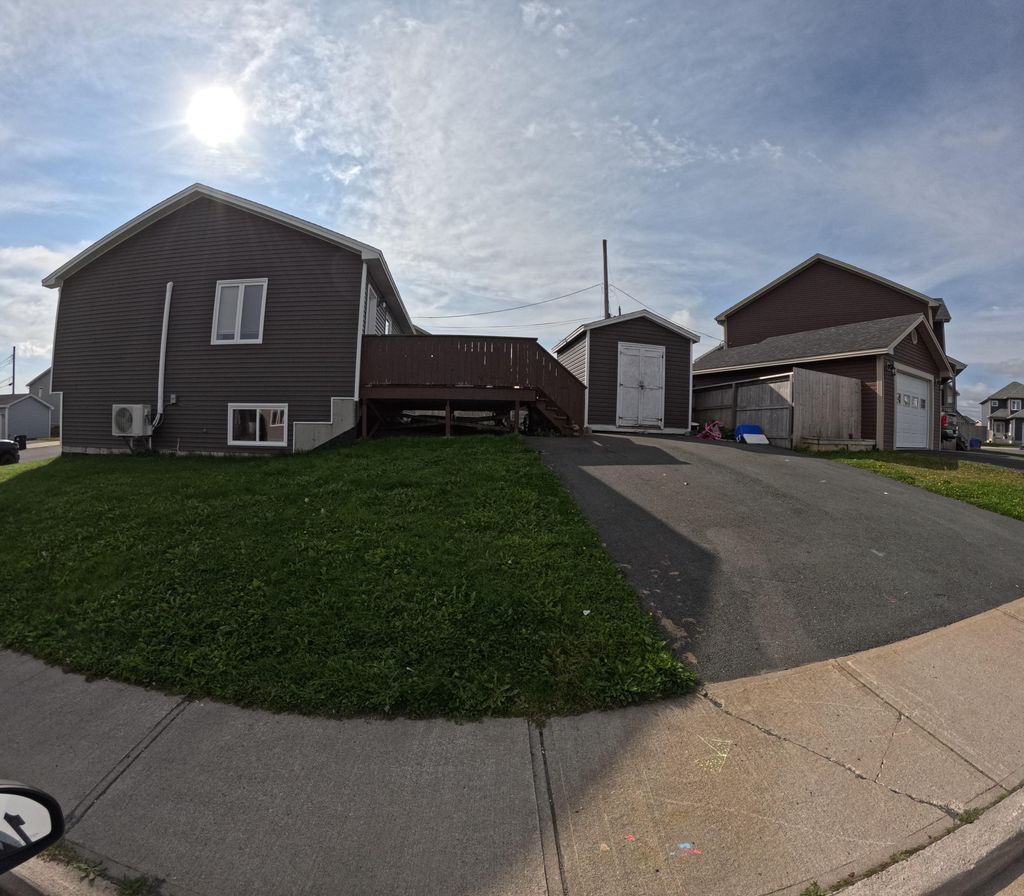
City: st_johns